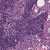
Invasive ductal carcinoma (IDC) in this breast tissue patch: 0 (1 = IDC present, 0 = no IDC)